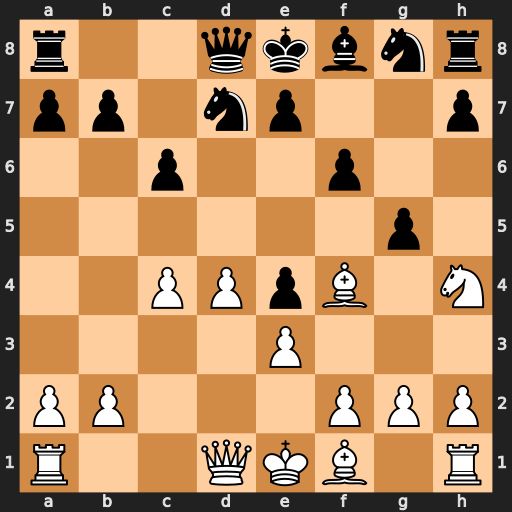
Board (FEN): r2qkbnr/pp1np2p/2p2p2/6p1/2PPpB1N/4P3/PP3PPP/R2QKB1R
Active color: w
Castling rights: KQkq
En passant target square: -
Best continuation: Qh5#